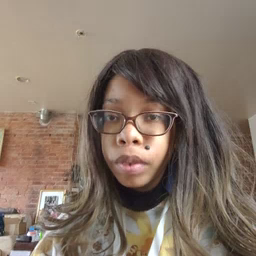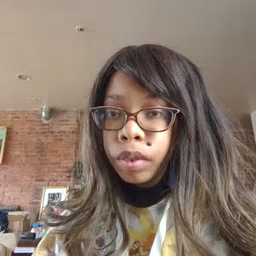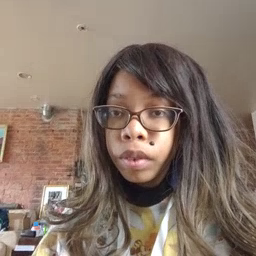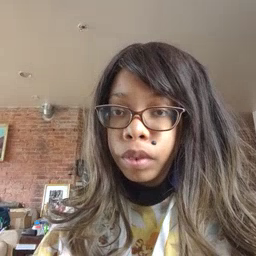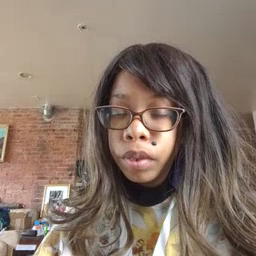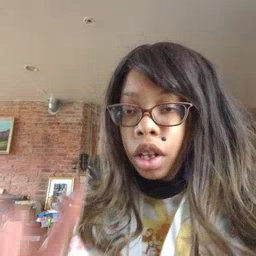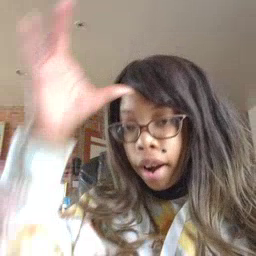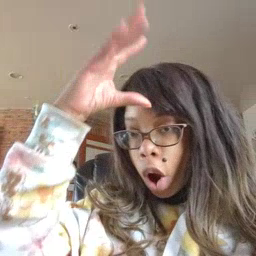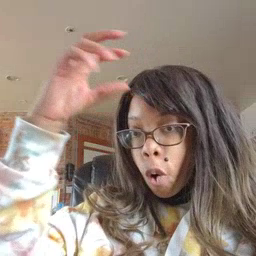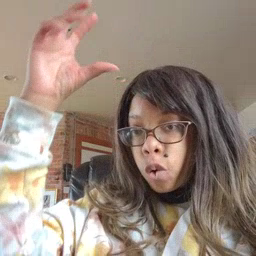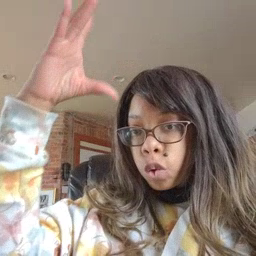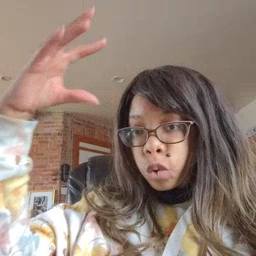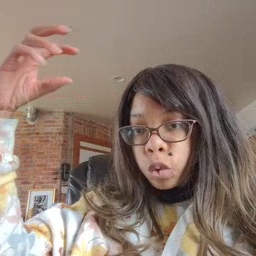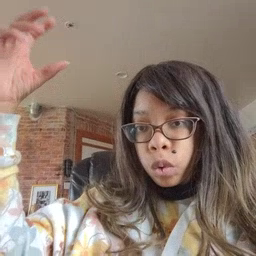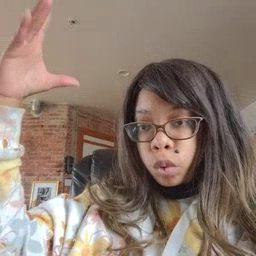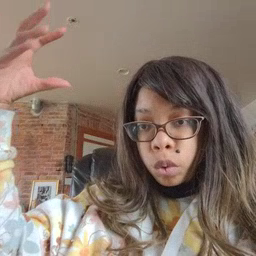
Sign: cloud